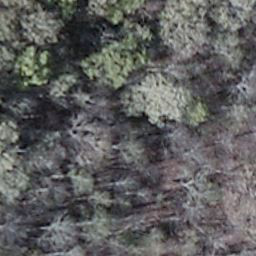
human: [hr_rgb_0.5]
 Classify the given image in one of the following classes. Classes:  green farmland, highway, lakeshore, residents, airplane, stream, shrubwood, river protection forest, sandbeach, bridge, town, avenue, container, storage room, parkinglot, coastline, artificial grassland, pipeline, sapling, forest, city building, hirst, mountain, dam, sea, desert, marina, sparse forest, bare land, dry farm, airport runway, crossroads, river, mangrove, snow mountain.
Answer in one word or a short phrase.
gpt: shrubwood